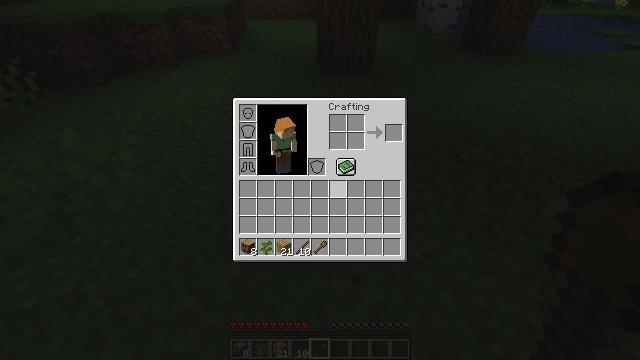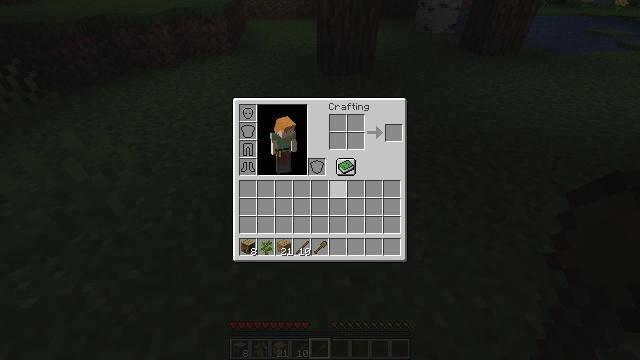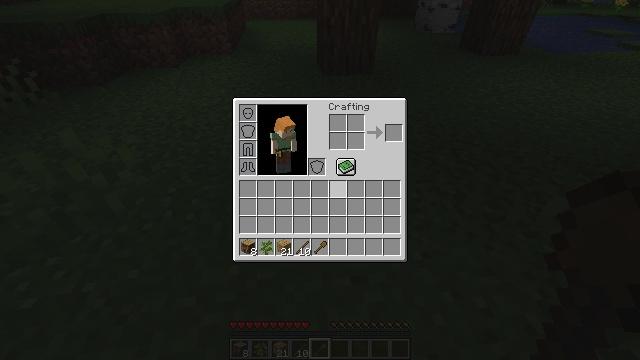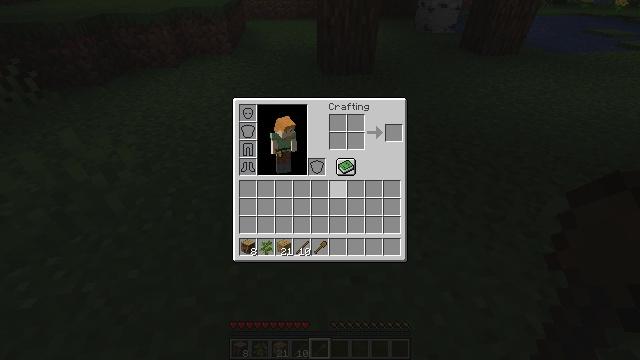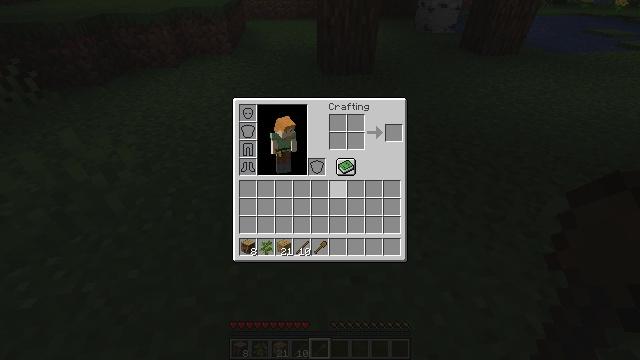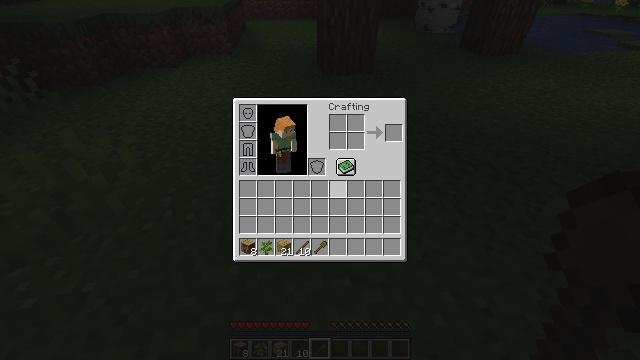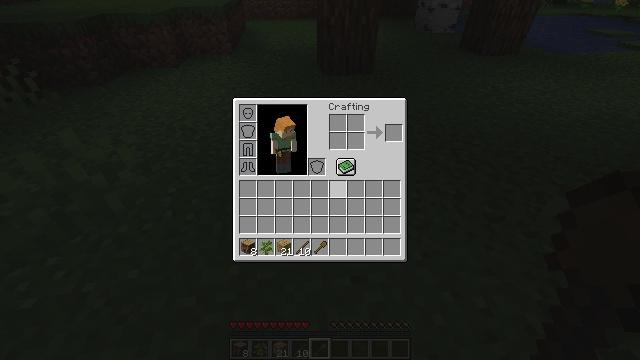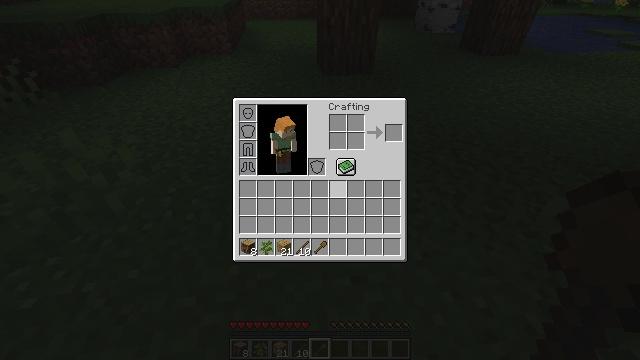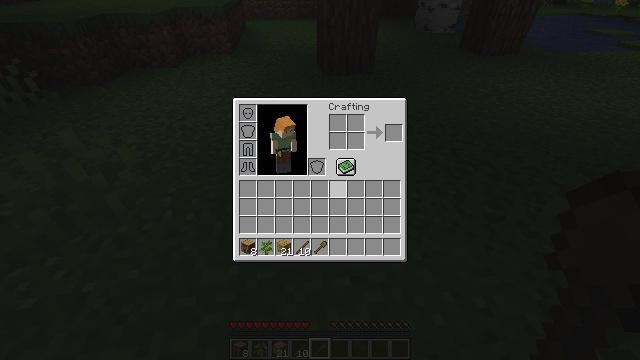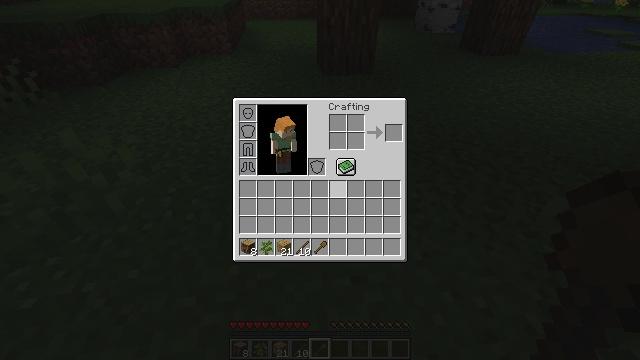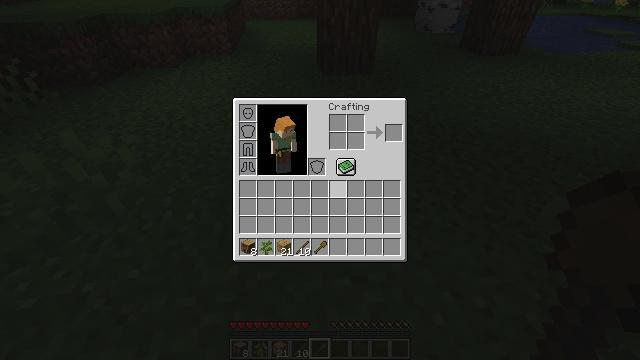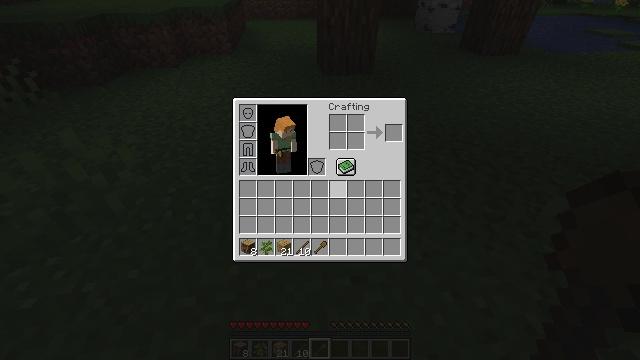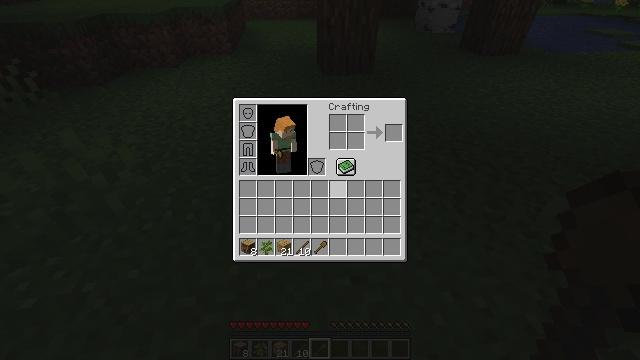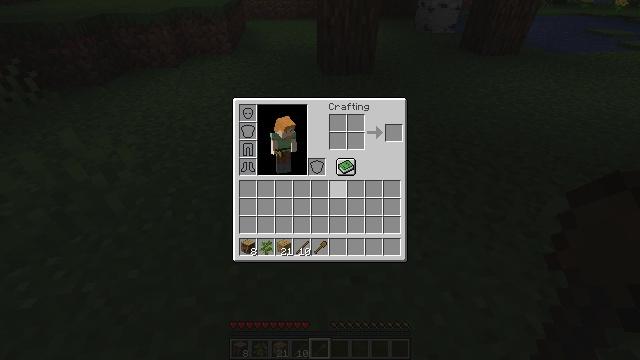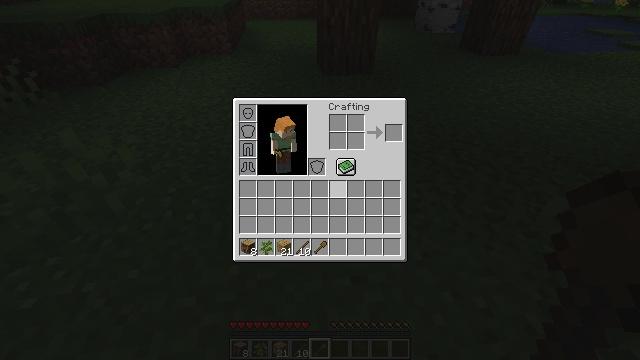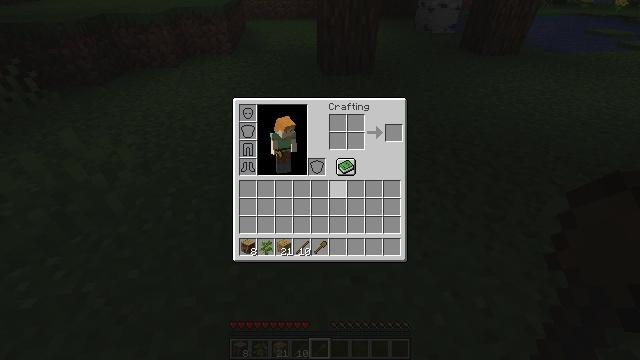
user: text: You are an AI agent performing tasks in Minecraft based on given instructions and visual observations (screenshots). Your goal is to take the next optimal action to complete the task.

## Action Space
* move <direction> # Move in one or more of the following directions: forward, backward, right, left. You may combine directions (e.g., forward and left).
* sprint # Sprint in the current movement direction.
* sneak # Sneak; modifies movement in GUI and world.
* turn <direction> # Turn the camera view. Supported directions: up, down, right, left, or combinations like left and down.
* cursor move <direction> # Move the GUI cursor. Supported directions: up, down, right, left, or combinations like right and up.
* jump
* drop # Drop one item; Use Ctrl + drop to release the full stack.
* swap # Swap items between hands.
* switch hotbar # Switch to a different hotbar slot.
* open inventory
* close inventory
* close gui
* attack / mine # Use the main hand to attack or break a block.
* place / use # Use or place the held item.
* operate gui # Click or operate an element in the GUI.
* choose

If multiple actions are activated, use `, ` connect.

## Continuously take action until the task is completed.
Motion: motion action
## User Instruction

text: Get a wooden hoe by using sticks and planks.
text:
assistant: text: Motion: no_op
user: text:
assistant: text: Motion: no_op
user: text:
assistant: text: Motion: no_op
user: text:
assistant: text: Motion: no_op
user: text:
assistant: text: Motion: no_op
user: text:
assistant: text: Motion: no_op
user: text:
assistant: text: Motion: no_op
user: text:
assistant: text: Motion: no_op
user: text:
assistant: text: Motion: no_op
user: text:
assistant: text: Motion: no_op
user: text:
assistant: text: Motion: no_op
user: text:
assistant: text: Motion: no_op
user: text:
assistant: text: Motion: no_op
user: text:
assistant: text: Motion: no_op
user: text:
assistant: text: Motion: no_op
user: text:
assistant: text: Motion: no_op
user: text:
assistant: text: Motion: no_op
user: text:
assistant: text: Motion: no_op
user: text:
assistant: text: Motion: no_op
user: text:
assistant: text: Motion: no_op
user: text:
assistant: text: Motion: no_op
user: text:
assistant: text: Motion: no_op
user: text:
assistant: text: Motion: no_op
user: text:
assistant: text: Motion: no_op
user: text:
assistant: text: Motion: no_op
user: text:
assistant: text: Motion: no_op
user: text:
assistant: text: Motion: no_op
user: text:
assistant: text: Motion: no_op
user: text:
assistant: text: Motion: no_op
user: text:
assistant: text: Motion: no_op